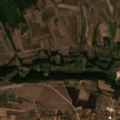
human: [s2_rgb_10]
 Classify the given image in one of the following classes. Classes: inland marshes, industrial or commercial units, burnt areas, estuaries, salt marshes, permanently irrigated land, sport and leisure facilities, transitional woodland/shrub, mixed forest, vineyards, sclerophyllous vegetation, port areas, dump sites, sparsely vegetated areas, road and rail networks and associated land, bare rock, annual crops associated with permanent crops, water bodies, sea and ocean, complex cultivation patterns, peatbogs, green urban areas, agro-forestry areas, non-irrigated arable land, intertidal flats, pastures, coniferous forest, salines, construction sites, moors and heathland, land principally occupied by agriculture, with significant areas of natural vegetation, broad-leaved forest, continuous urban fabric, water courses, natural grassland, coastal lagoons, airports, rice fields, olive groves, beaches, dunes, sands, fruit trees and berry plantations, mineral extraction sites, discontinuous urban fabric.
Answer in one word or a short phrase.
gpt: discontinuous urban fabric, complex cultivation patterns, land principally occupied by agriculture, with significant areas of natural vegetation, transitional woodland/shrub